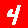
Digit: 4